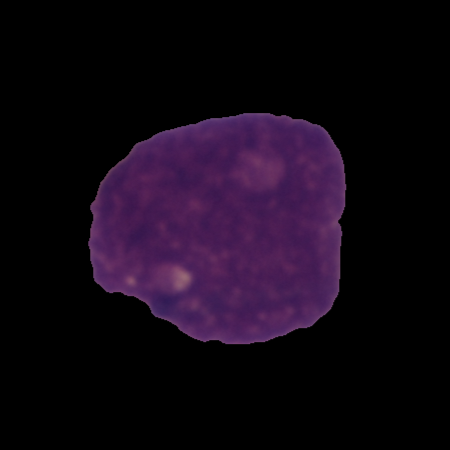
Label: cancer